Question: I'm trying to create a aspx page that return 'Image/Png' from a 'chartDirector'
Here is what I have in my VB so far:
'''
Protected Sub Page_Load(ByVal sender As Object, ByVal e As System.EventArgs)
Handles Me.Load
Dim mychart As XYChart = New XYChart(700, 170)
Dim values As Double() = {25, 18, 15, 12, 8, 30, 35}
Dim labels As String() = {"Labor", "Licenses", "Taxes", "Legal", "Insurance",
"Facilities", "Production"}
mychart.setPlotArea(30, 20, 200, 200)
mychart.addBarLayer(values)
Response.ContentType = "image/png"
Response.BinaryWrite(mychart.makeChart2(Chart.PNG))
Response.Close()
End Sub
'''
When I run this page I get this output:
>
I got this idea from the following asp code
'''
<%@ language="vbscript" %>
<%
Set cd = CreateObject("ChartDirector.API")
'The data for the bar chart
data = Array(85, 156, 179.5, 211, 123)
'The labels for the bar chart
labels = Array("Mon", "Tue", "Wed", "Thu", "Fri")
'First, create a XYChart of size 250 pixels x 250 pixels
Set c = cd.XYChart(250, 250)
'Set the plotarea rectangle to start at (30, 20) and of
322
'200 pixels in width and 200 in height
Call c.setPlotArea(30, 20, 200, 200)
'Add a bar chart layer using the supplied data
Call c.addBarLayer(data)
'Set the x-axis labels using the supplied labels
Call c.xAxis().setLabels(labels)
'output the chart
Response.contenttype = "image/png"
Response.binarywrite c.makeChart2(cd.PNG)
Response.end
%>
'''
and it used 'img' 'src' linked to this page to render the image
is how can I do the same implementation in 'aspx'?
I don't know much about .Net I just started.
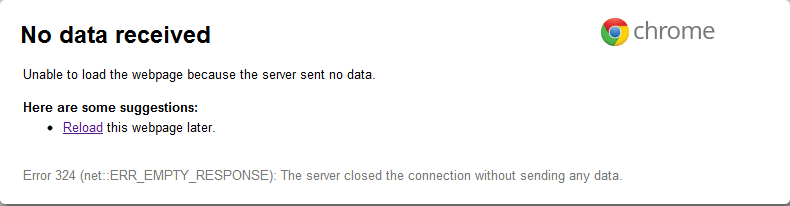
Answer: Use 'Response.End' instead of 'Response.Close'.
The response is buffered, so if you close it the browser doesn't get what's in the buffer unless you flush the buffer before closing the stream.